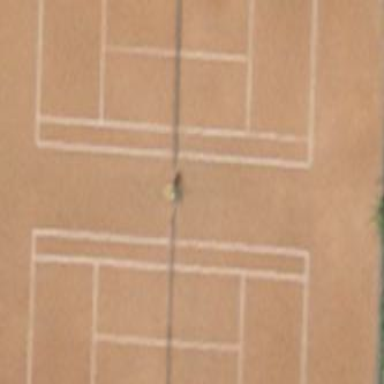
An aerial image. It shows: Tennis court on pitch.